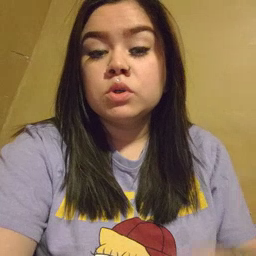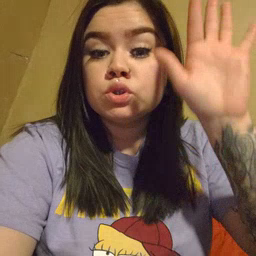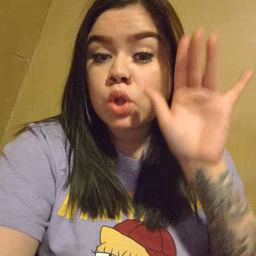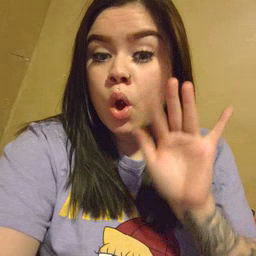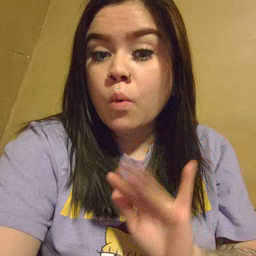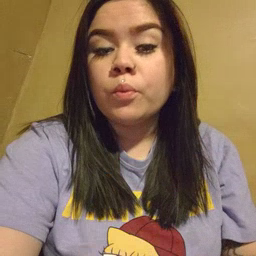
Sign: snow